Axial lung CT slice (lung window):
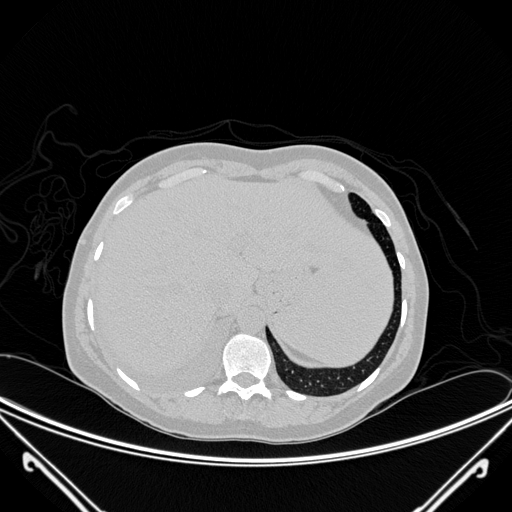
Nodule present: no